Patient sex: F
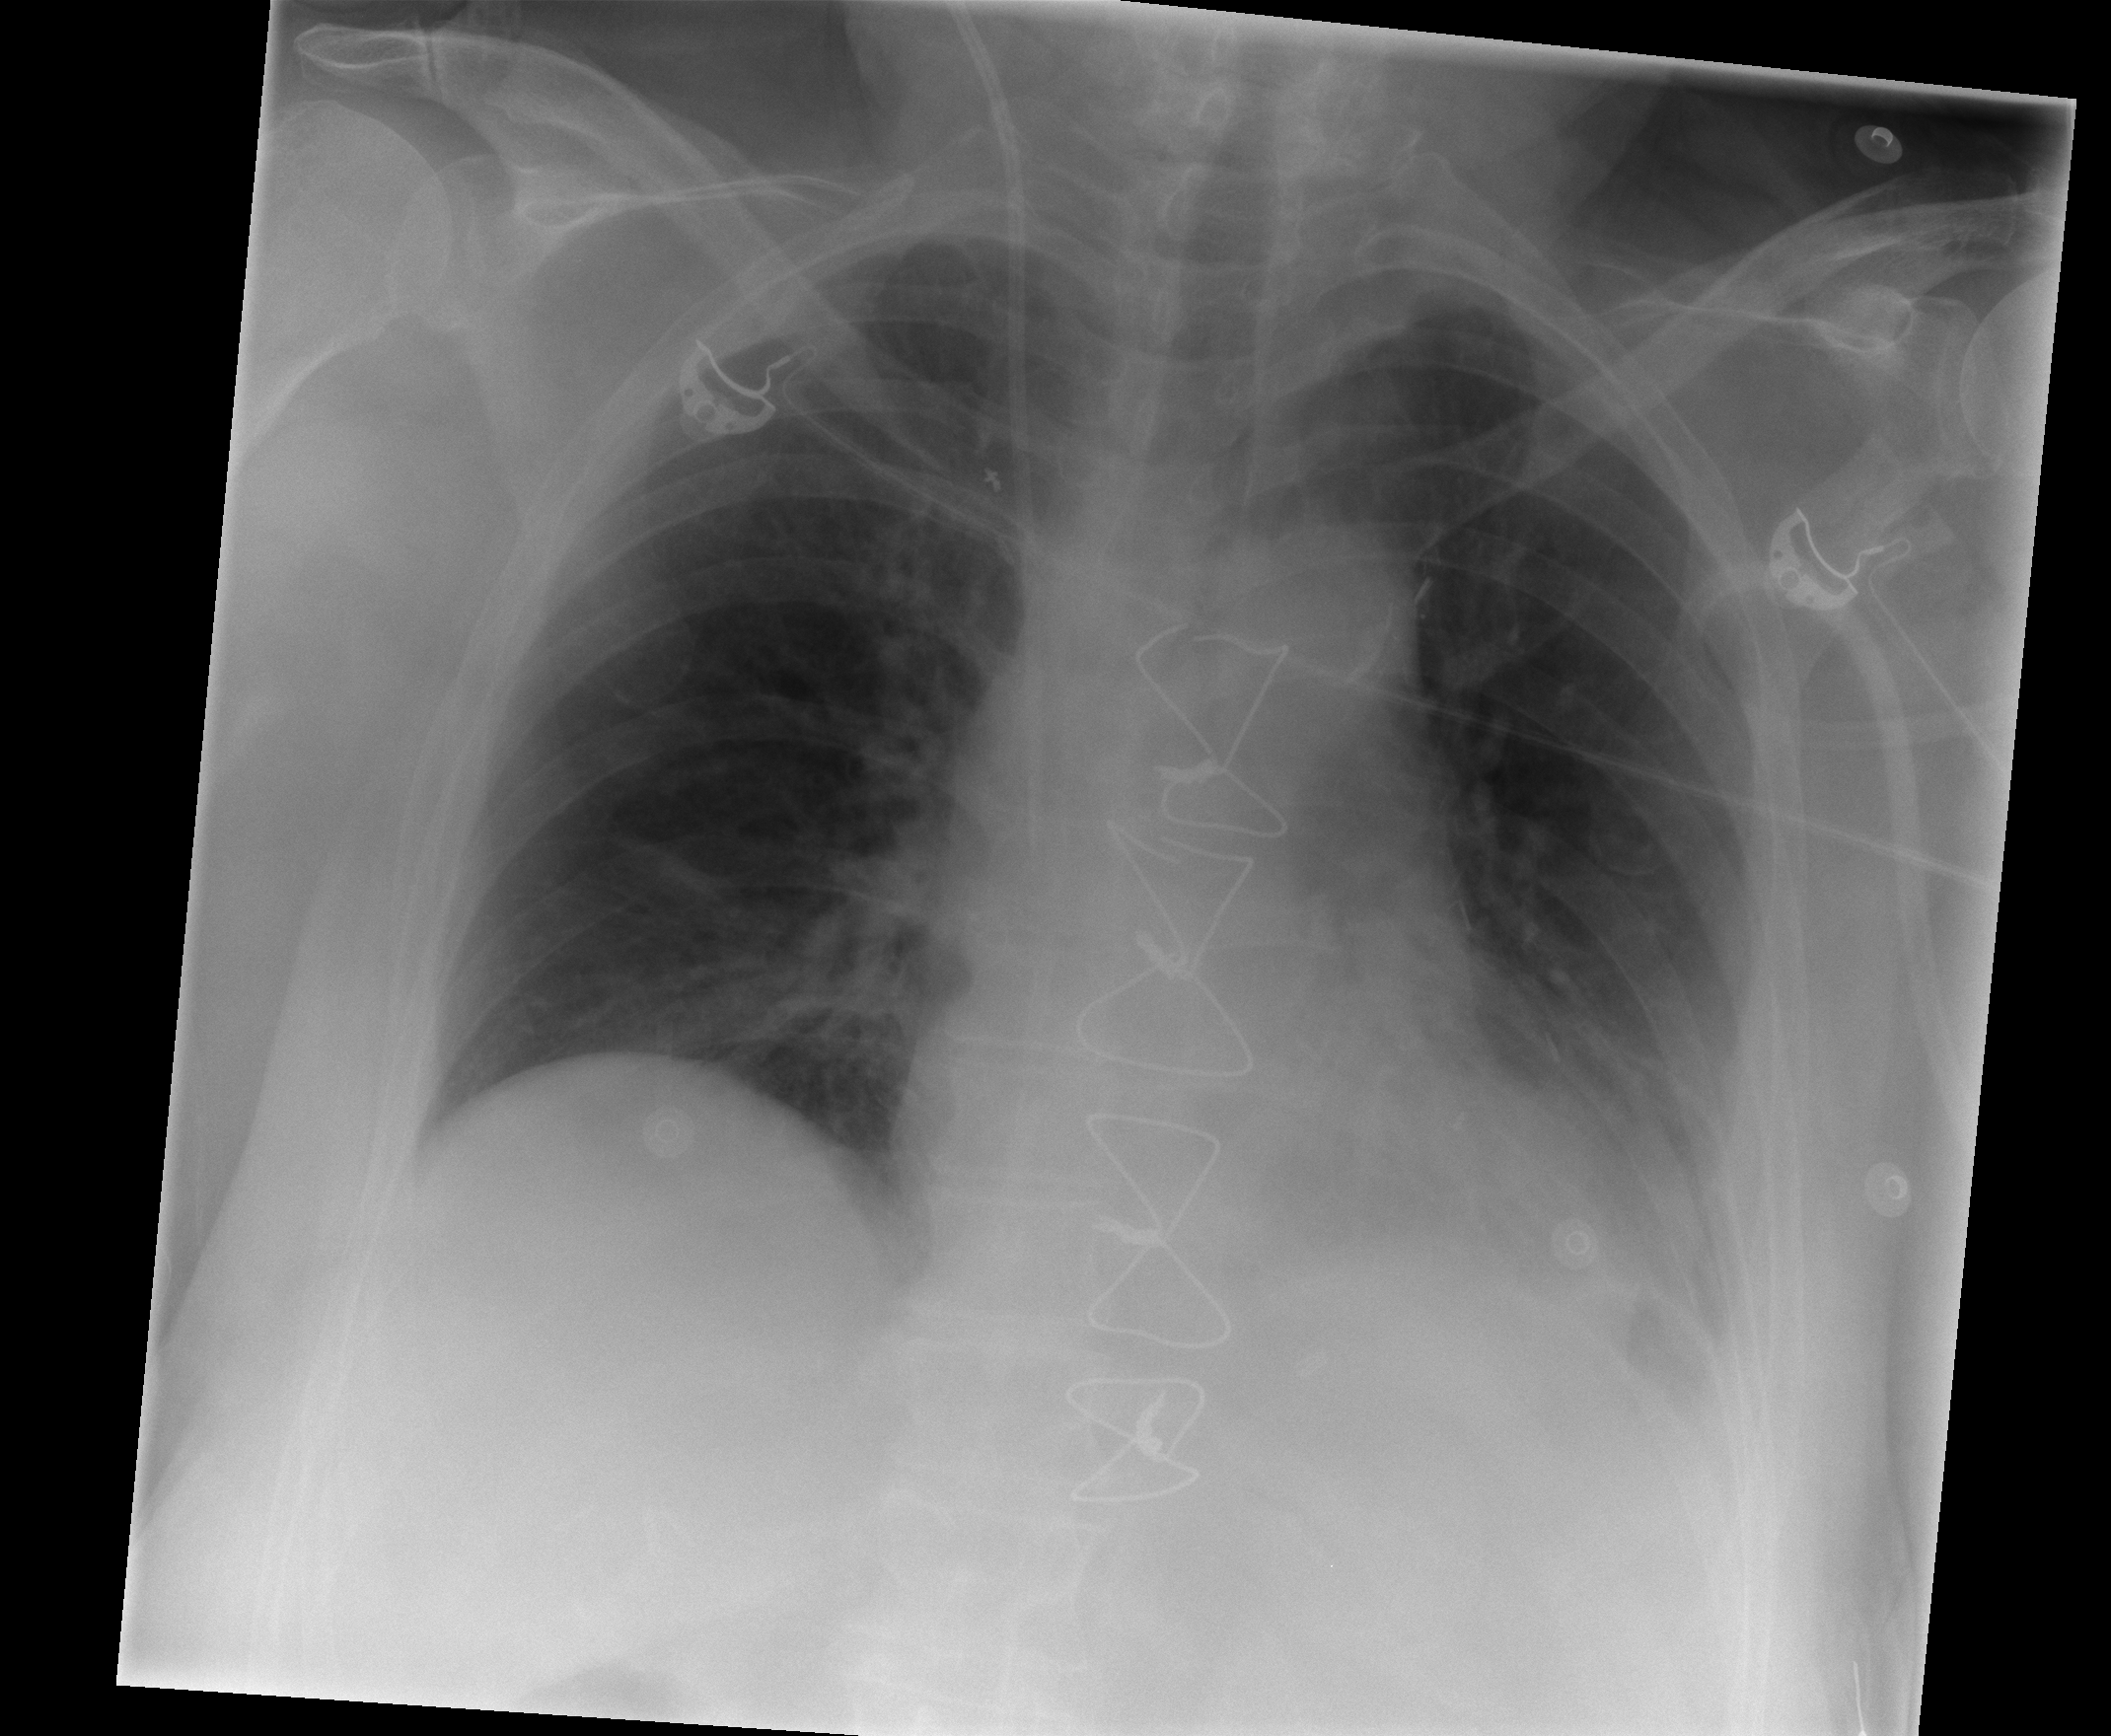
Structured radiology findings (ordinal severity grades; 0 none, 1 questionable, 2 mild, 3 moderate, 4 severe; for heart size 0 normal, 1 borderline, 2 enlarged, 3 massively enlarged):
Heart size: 0
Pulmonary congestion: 2
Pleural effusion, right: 0
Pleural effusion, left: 2
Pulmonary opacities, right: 0
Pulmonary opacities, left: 0
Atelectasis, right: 0
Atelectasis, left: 2